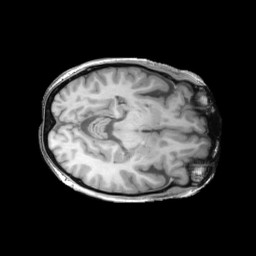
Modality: T1w
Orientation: axial
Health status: ill
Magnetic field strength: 3 T